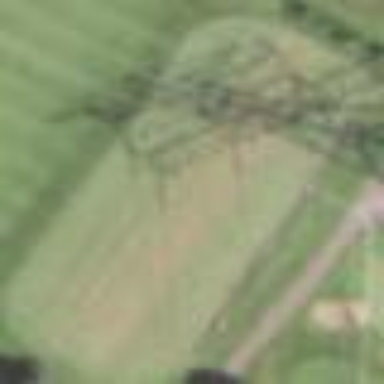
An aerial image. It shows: Golf tee on grassy land.